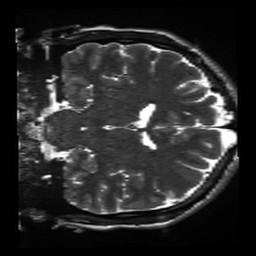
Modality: inplaneT2
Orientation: coronal
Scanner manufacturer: siemens
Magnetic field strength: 3 T
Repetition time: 11 s
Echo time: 0.059 s